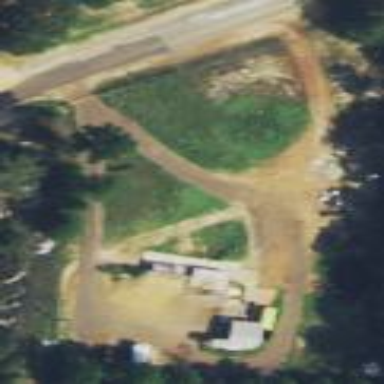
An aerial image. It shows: Waste transfer station.